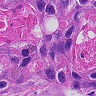
Metastatic tissue present: yes